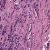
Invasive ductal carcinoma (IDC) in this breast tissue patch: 1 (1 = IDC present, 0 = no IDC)